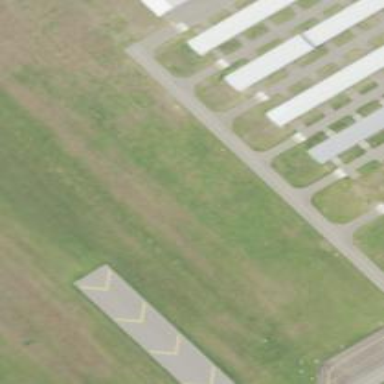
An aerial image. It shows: Image of taxiway at airport.